Field crop: maize
Growth stage: 2
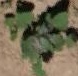
Species: chenopodium